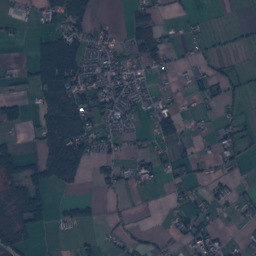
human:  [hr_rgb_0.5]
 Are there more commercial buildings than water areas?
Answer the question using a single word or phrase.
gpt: yes

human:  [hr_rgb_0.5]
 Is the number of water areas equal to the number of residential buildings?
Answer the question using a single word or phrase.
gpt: no

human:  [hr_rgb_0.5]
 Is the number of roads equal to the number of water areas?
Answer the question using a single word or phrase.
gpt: no

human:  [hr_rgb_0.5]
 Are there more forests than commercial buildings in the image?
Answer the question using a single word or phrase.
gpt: yes

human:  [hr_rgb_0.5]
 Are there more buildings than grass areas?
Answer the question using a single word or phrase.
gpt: yes

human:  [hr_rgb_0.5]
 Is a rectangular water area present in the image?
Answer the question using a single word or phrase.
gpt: yes

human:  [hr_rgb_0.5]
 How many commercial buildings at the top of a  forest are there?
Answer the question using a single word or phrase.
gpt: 34

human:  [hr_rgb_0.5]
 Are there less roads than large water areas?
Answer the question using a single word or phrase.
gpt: no

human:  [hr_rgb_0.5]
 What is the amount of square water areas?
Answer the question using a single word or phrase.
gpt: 2

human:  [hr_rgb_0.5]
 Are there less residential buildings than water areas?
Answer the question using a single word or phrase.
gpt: no

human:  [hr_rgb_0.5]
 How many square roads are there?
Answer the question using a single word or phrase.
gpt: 0

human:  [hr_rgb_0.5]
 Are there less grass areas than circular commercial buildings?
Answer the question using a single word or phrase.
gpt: no

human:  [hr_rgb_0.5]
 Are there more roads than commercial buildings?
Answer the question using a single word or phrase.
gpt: yes

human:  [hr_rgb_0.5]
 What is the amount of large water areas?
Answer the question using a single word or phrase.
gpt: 0

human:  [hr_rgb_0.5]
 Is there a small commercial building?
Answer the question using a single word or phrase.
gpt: yes

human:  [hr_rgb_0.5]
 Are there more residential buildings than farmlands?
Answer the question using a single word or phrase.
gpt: yes

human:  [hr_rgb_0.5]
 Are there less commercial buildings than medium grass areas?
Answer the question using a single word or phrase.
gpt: yes

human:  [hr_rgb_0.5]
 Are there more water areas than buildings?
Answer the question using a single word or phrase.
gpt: no

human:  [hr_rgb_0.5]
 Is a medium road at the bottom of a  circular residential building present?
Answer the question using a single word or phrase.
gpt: no

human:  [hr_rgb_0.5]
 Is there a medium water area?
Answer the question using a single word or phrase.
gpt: yes

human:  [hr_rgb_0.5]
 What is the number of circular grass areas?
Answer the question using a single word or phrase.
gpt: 0

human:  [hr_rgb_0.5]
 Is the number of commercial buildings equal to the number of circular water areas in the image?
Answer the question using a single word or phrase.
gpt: no

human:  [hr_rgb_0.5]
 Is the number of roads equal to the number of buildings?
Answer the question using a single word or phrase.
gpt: no

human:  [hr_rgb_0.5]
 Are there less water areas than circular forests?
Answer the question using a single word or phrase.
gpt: no

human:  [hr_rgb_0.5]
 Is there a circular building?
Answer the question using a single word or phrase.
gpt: yes

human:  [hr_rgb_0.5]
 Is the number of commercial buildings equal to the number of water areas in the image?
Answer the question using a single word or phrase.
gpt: no

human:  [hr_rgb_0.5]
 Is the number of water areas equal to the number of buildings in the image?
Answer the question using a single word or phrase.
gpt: no

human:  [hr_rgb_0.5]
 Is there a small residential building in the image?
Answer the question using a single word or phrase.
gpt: yes

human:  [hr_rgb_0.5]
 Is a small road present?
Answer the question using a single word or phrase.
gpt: yes

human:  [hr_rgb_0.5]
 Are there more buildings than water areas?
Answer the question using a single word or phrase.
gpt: yes

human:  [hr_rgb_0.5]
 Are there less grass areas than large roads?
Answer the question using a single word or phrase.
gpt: no

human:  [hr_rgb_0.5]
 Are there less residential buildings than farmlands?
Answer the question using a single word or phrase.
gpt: no

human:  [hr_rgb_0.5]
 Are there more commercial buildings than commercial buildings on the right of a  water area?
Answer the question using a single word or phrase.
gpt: no

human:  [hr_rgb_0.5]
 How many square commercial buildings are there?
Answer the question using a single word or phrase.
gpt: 0

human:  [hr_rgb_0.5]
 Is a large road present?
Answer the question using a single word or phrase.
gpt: no

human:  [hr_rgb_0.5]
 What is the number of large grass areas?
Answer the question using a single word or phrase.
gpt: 179